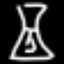
Label: hourglass